Field crop: maize
Growth stage: 2
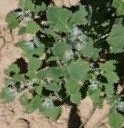
Species: chenopodium